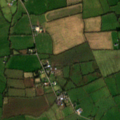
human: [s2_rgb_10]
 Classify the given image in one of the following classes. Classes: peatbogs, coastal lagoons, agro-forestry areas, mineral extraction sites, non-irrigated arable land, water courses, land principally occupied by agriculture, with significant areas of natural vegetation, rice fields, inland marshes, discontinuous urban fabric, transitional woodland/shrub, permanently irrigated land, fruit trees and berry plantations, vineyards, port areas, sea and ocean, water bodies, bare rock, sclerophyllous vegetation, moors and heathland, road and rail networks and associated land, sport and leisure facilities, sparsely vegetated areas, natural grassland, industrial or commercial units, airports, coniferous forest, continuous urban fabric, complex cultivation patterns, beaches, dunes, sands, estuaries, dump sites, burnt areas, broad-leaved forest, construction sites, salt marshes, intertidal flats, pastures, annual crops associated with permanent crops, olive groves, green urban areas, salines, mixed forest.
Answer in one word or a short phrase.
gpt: non-irrigated arable land, pastures, complex cultivation patterns